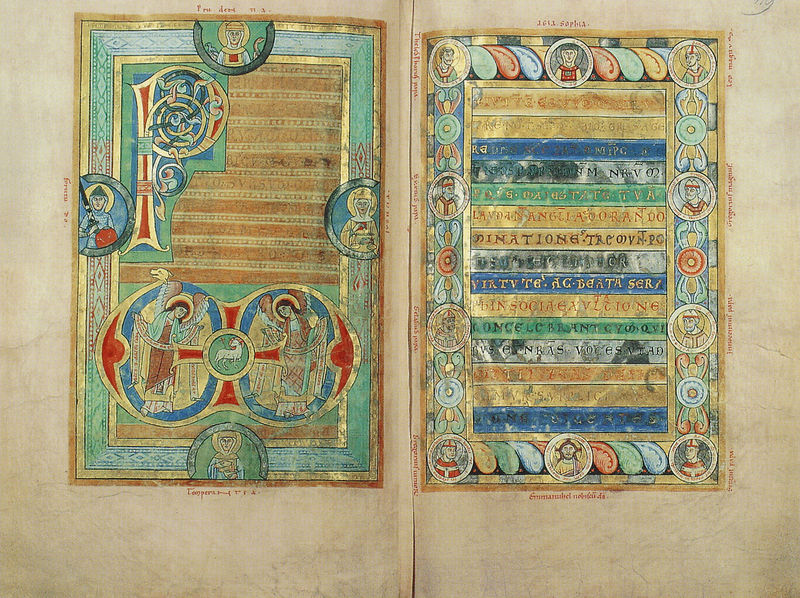
Titel: Ratmann Sakramentar
Institution: Hildesheim, Domschatz
Schlagwörter: blau, flügel, grün, menschen, blumen, bunt, rot, ornament, bibel, rahmen, portrait, gold, engel, farbig, schrift, linien, figuren, lamm, schaf, buch, medaillon, kreuz, schwert, text, buchstabe, schriften, kreise, initiale, stempel, portraits, buchdruck, verziert, pergament, heiligenschein, nimbus, christus, jesus, christlich, mittelalter, priester, heilige, zeilen, bänder, heilig, aufgeschlagen, christentum, mittelalterlich, kapitel, zeichnungen, latein, kapitälchen, borten, buchmalerei, doppelseite, lamm gottes, evangelisten, chronik, p, klostermalerei, goldfarbe